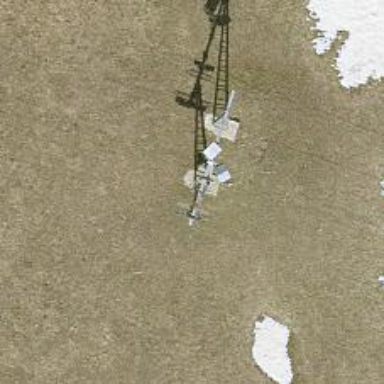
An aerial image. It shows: Pylon for aerialway.